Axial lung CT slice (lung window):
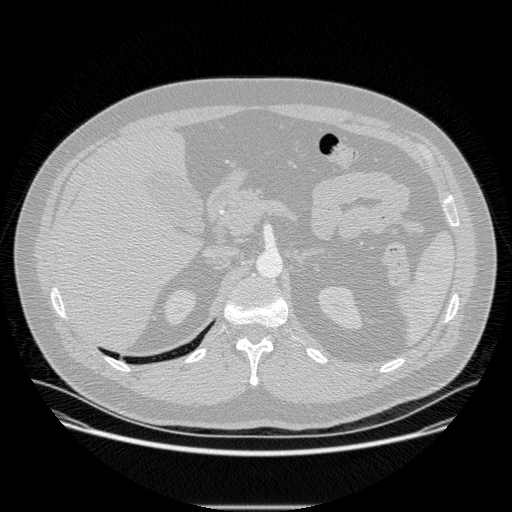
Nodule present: no